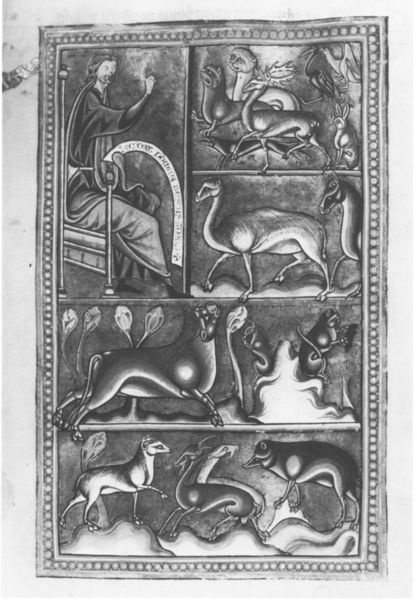
Titel: Bestiarium
Institution: Oxford, Bodleian Library
Schlagwörter: blätter, felsen, mann, wasser, grau, schwarz, stuhl, weiss, hund, tier, tiere, hochformat, ornament, geschichte, rahmen, natur, vögel, pflanze, pflanzen, wald, pferde, affe, relief, schrift, wellen, papier, flut, thron, bordüre, metall, foto, punkte, buch, schwarzweiss, comic, seite, illustration, pergament, hirsch, rehe, jesus, wesen, mittelalter, fabelwesen, greif, geweih, ochse, stier, blech, spruch, eber, hell dunkel kontrast, zeichnungen, kamel, spruchband, ibis, arche, noah, vierbeiner, buchmalerei, schöpfung, perikopen, codex, dachs, waldtiere, waschbär